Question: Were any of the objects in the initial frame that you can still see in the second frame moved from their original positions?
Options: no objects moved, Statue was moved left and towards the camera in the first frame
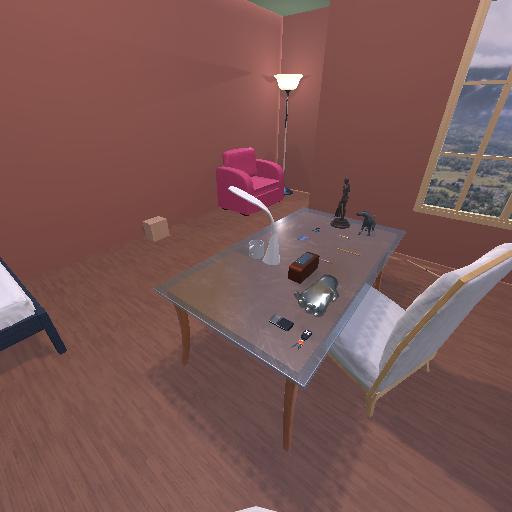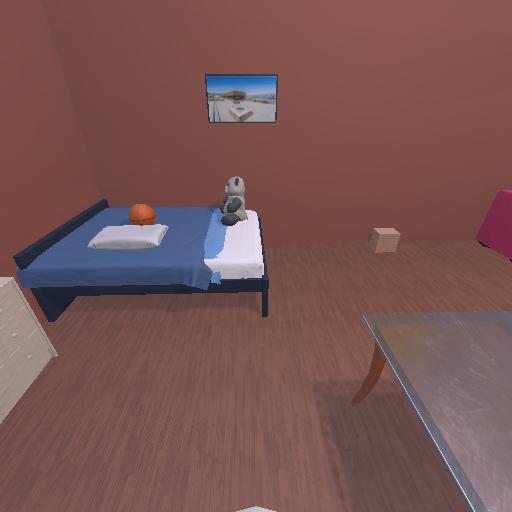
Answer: no objects moved